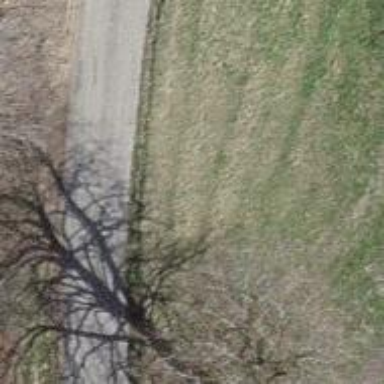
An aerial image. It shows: Well-maintained track road of grade 1.